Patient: sex M, age 51
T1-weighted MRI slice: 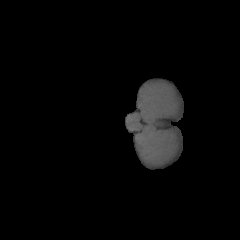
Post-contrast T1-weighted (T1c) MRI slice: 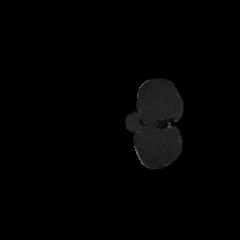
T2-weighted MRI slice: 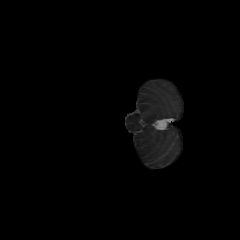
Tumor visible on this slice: no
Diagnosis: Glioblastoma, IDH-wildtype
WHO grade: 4